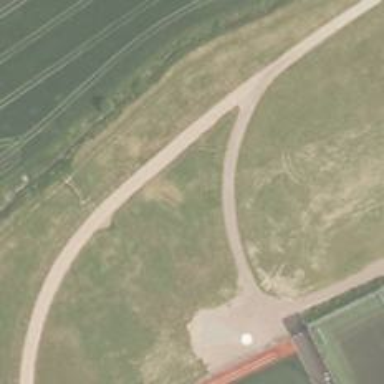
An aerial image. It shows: Disc golf basket.